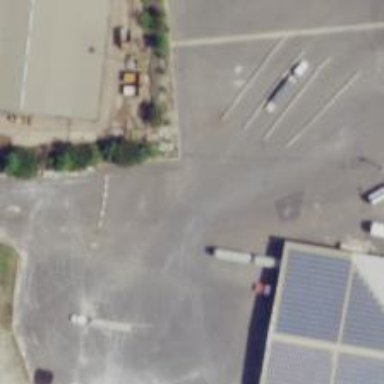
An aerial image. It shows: Railway yard in service.